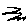
Label: zigzag